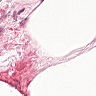
Metastatic tissue present: no